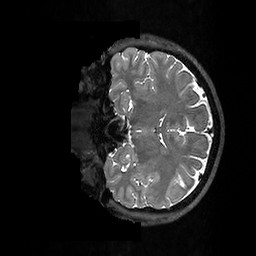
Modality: T2w
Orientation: coronal
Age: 27
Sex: male
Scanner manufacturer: ge
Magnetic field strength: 3 T
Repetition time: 3.202 s
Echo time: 0.06629 s